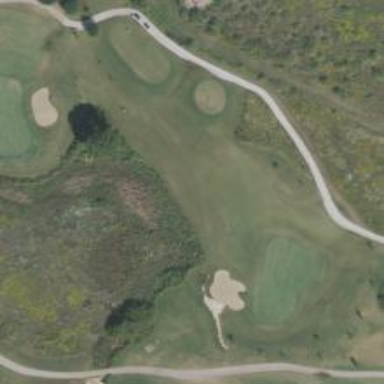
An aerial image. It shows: Golf hole.